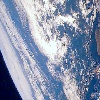
Label: cloud